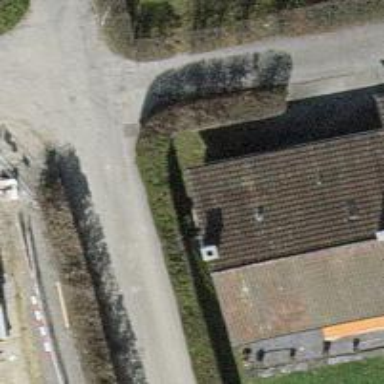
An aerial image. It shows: Hedge acting as barrier.